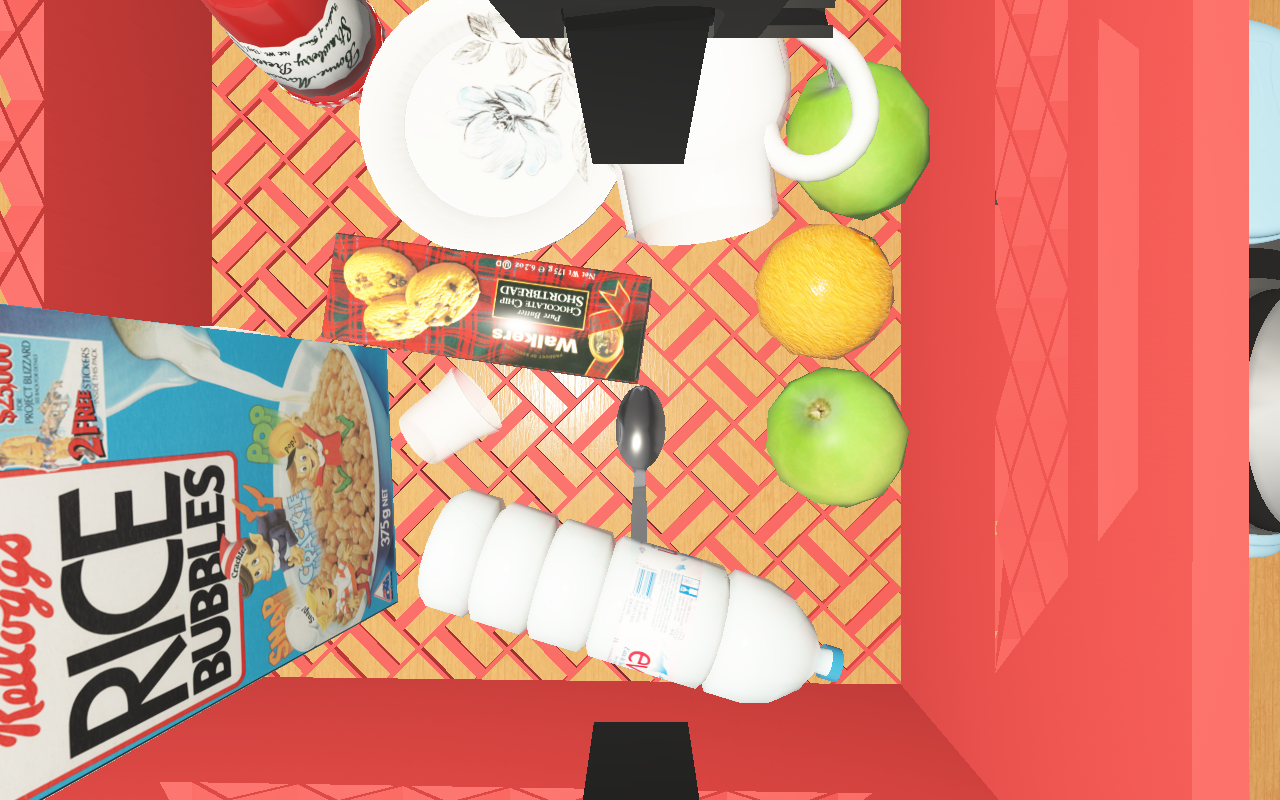
Objects in the scene:
carafe
water bottle
glass
wineglass
jam jar
cereal box
biscuit box